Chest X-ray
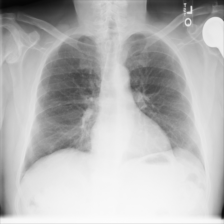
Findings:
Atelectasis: negative
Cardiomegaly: negative
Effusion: negative
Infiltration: negative
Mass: negative
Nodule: negative
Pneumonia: negative
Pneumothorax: negative
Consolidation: negative
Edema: negative
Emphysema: negative
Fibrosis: negative
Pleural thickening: negative
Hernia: negative